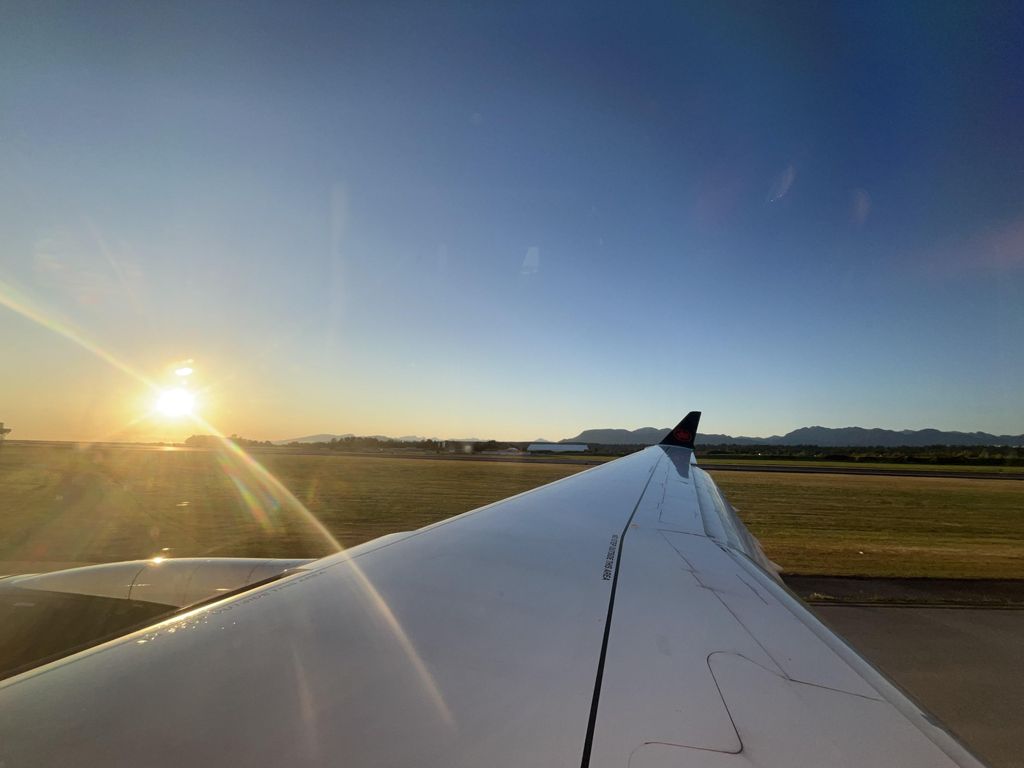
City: vancouver